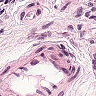
Metastatic tissue present: no